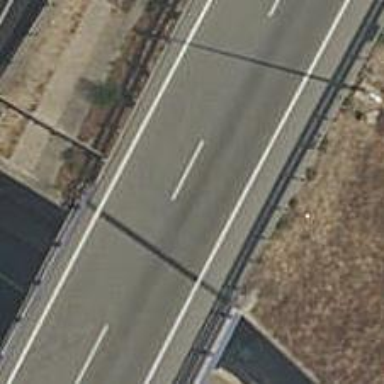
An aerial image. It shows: Bridge on motorway link.